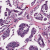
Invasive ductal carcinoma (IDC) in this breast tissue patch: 1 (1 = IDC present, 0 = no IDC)